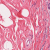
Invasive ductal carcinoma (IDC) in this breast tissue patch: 0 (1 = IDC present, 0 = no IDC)